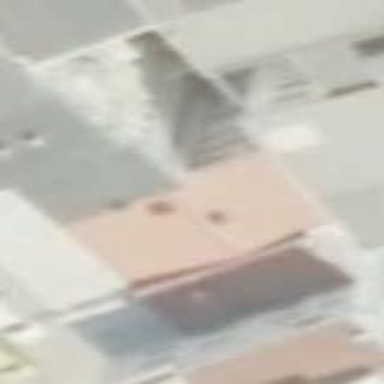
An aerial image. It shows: Part of building.